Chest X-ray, AP view. Patient: 67 years old, sex M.
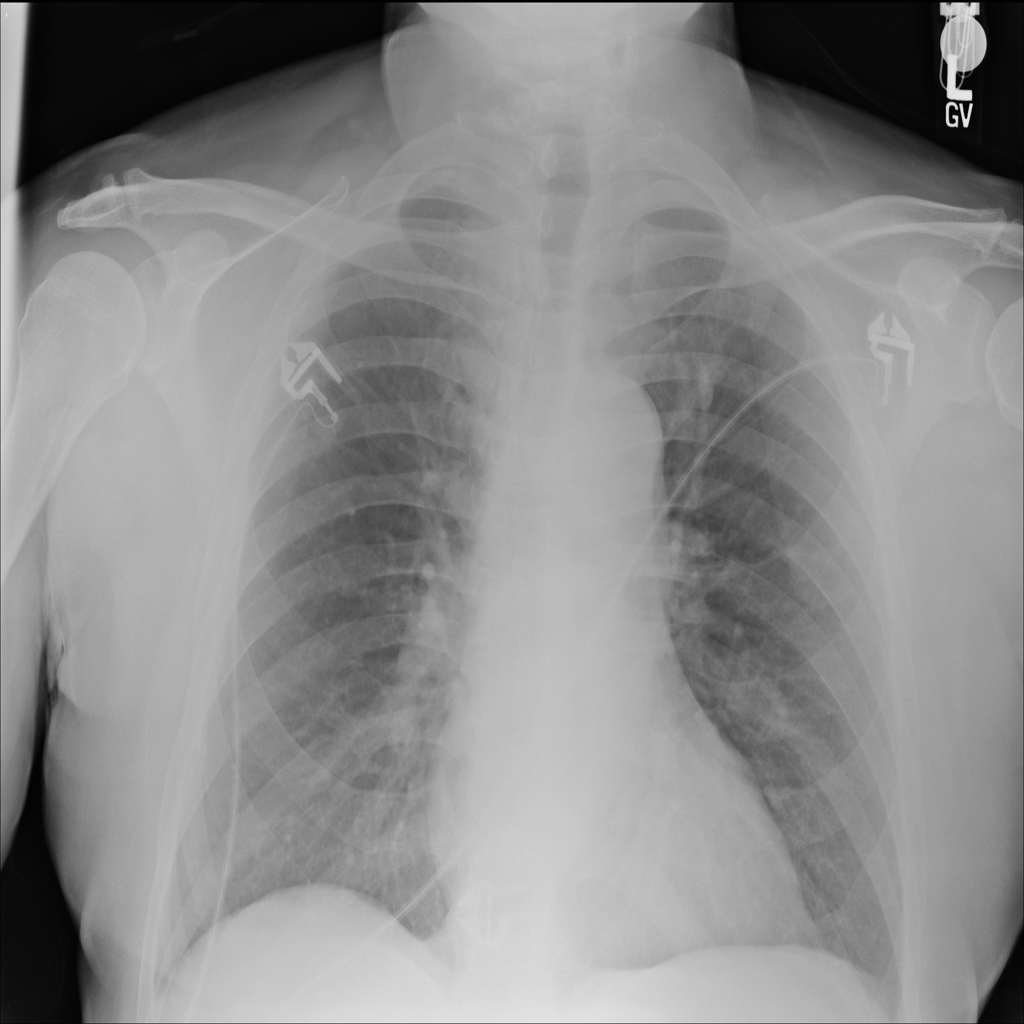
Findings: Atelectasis